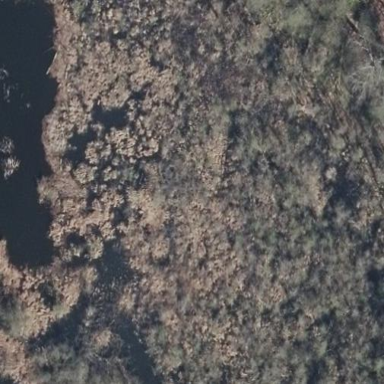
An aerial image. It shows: Patch of scrub vegetation.